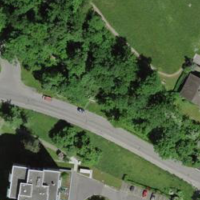
EUNIS habitat code: 55
Species observed at this site:
Prunus spinosa